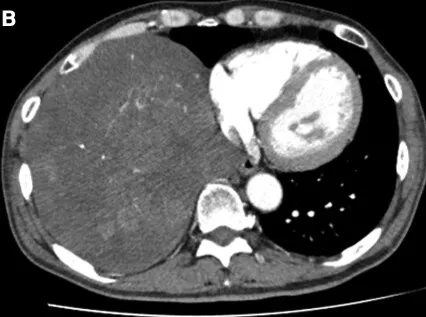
A, Chest radiography displayed a large thoracic tumor measuring 150 x 170 x 120 mm in the right thorax.
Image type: radiology (ct)